Interaction volume radius: 10 \u00c5
Interaction volume height: 20 \u00c5
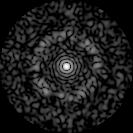
Disorder parameter: 0.8569